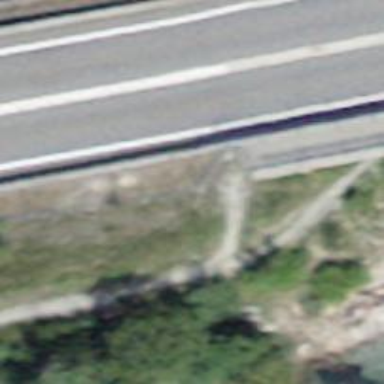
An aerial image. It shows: Set of steps on the road.